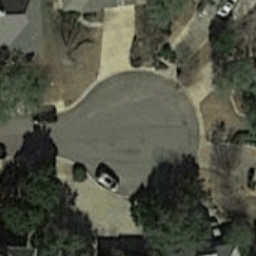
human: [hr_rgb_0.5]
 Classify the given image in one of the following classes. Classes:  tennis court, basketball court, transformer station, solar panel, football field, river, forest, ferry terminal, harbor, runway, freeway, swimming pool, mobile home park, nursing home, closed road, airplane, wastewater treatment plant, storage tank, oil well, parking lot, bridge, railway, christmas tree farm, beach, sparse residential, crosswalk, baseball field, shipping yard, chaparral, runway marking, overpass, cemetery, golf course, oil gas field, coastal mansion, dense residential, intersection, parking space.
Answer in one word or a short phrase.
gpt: closed road